Field crop: maize
Growth stage: 2
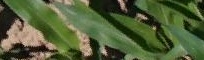
Species: maize